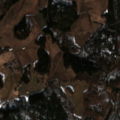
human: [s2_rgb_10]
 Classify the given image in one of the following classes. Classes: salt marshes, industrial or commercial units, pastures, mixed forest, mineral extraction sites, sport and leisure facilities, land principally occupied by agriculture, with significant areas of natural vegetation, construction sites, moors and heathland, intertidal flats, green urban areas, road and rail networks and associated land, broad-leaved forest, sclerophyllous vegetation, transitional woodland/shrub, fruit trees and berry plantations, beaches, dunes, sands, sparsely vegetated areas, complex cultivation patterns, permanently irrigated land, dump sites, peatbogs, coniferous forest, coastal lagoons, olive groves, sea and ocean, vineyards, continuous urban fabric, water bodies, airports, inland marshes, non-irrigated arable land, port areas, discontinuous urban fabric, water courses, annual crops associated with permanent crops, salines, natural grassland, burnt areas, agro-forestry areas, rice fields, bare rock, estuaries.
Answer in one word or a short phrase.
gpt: non-irrigated arable land, land principally occupied by agriculture, with significant areas of natural vegetation, broad-leaved forest, coniferous forest, mixed forest